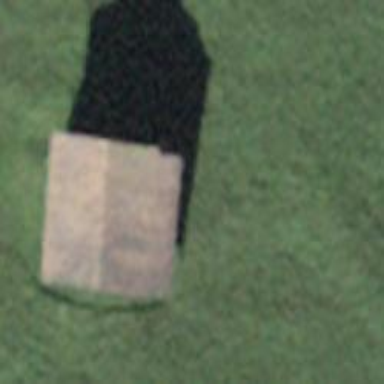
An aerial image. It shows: Shed.